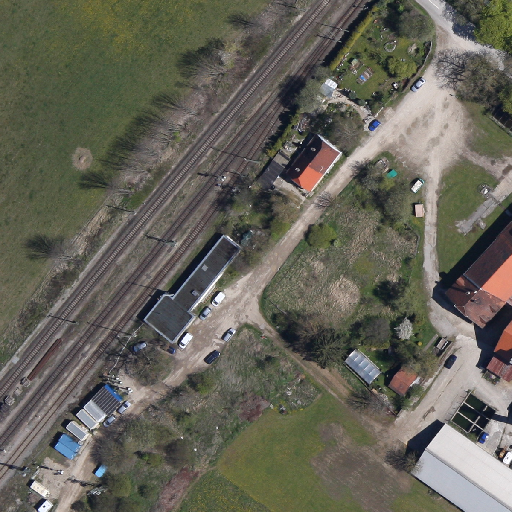
Referring expression: vehicle in the parking area